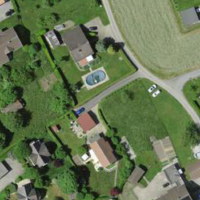
EUNIS habitat code: 55
Species observed at this site:
Leucojum vernum